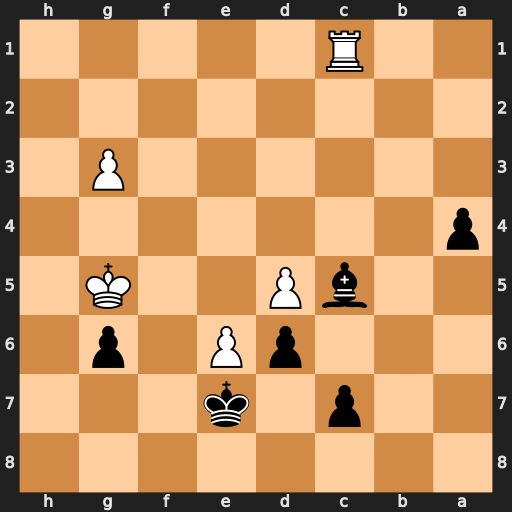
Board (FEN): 8/2p1k3/3pP1p1/2bP2K1/p7/6P1/8/2R5
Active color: b
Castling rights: -
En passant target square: -
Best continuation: Be3+ Kxg6 Bxc1